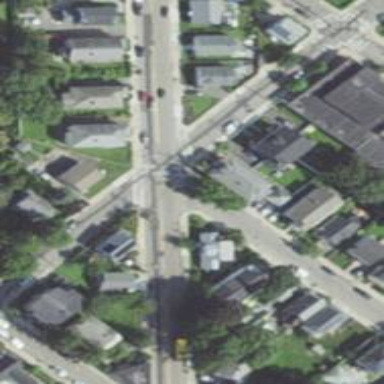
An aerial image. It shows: Road with stop sign.